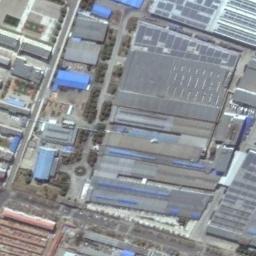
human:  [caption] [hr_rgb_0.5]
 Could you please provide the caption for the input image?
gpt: Neatly planned factories and roads in an industrial area with green belts .

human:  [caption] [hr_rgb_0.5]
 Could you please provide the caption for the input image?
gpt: Many houses of different shapes and sizes are in the industrial area .

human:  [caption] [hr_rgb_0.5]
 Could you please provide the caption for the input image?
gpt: The industrial area is very long and narrow .

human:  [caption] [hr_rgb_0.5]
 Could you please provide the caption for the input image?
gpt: The industrial area has some strip workshops of different sizes .

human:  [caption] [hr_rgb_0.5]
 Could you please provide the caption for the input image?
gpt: There are many gray buildings on the industrial area .